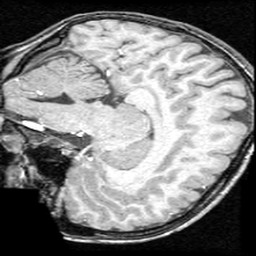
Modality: T1w
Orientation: sagittal
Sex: female
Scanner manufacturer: ge
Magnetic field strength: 1.5 T
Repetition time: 21 s
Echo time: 0.008 s